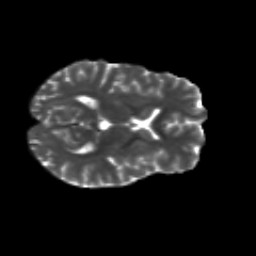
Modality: T2w
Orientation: axial
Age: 33
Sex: male
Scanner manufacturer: siemens
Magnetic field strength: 3 T
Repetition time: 8.8 s
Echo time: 0.085 s